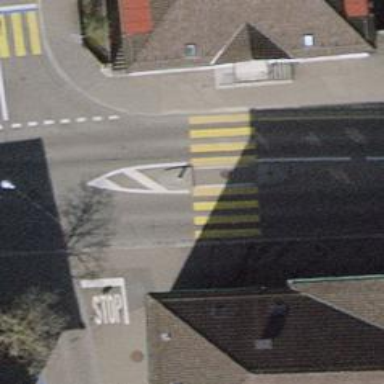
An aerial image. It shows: Marked crossing with traffic calming island.